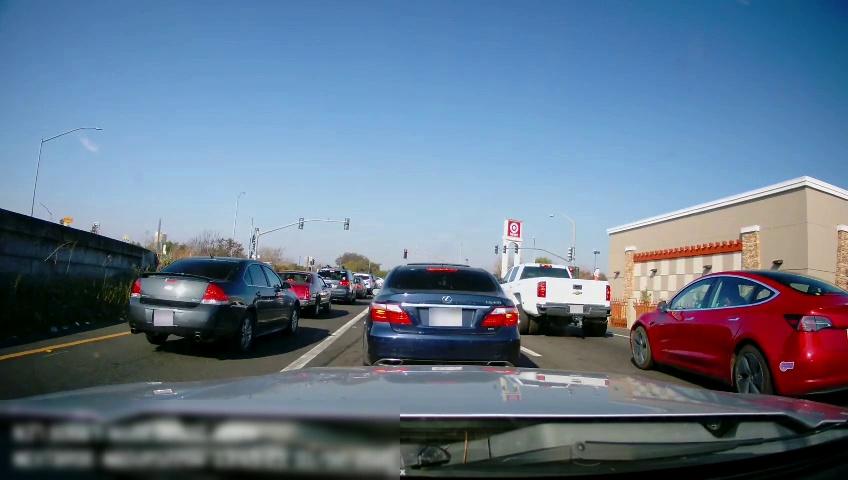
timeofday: Day
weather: Sunny
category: Drivable Space
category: Vehicles | SUV
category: Vehicles | Car
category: Vehicles | SUV
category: Vehicles | Car
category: Vehicles | Car
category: Vehicles | Truck
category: Vehicles | Car
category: Vehicles | Car
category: Lanes | Alternate Lane
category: Lanes | Current Lane
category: Lanes | Current Lane
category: Lanes | Alternate Lane
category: Traffic | Lights
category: Traffic | Lights
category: Traffic | Lights
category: Traffic | Lights
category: Traffic | Lights
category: Traffic | Lights
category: Traffic | Lights